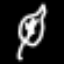
Label: leaf